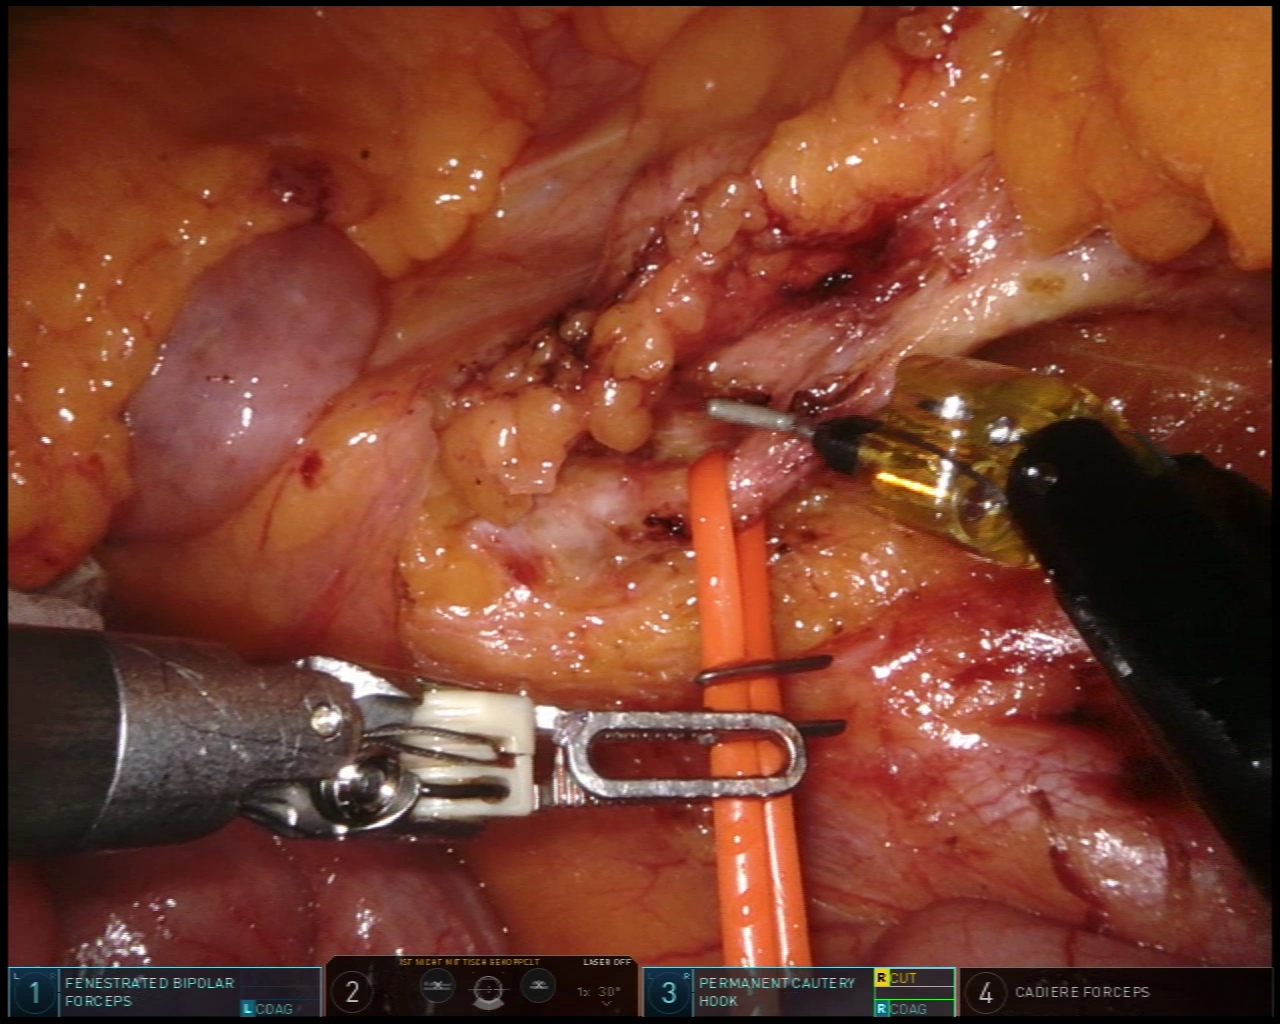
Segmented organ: small_intestine
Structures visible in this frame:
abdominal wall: no
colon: no
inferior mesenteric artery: yes
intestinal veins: no
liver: no
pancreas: no
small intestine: yes
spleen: no
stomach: no
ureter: yes
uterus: no
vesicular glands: no